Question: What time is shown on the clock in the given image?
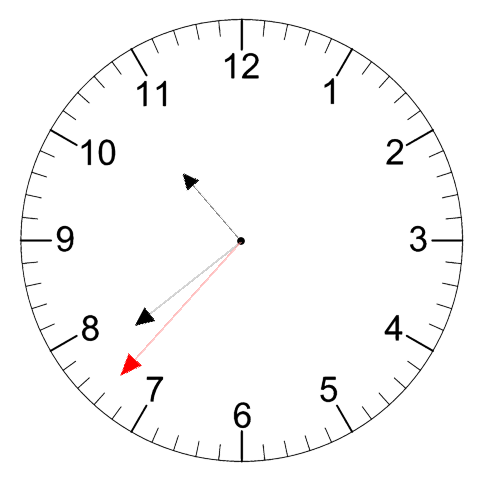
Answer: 10:38:37